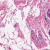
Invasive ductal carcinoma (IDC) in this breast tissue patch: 0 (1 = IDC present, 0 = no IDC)